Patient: sex F, age 69
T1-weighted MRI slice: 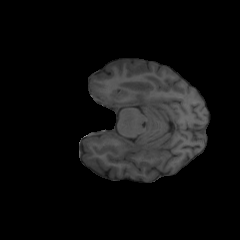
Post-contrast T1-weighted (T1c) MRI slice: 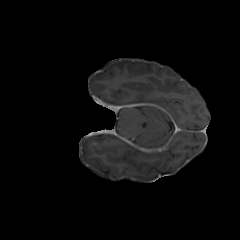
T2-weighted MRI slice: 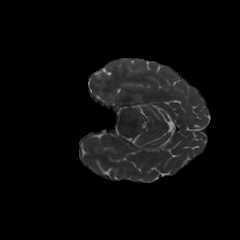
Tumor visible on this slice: no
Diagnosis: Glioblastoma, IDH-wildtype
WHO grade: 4